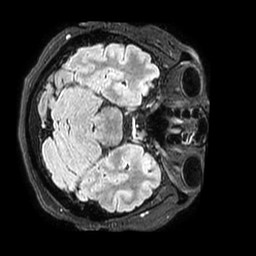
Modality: FLAIR
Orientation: axial
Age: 68
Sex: female
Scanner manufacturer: philips
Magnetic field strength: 3 T
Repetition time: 4.8 s
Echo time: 0.34 s